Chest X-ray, PA view. Patient: 26 years old, sex F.
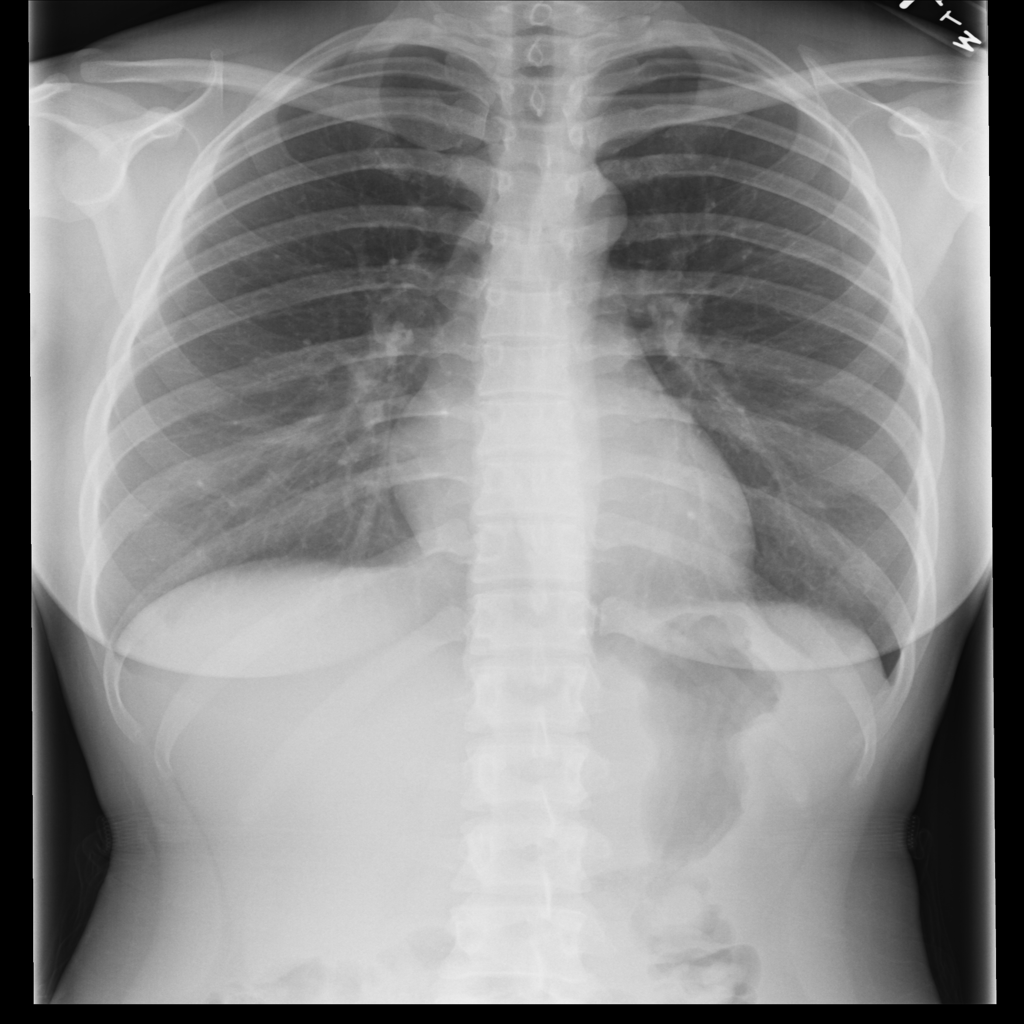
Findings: No Finding